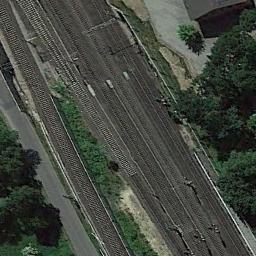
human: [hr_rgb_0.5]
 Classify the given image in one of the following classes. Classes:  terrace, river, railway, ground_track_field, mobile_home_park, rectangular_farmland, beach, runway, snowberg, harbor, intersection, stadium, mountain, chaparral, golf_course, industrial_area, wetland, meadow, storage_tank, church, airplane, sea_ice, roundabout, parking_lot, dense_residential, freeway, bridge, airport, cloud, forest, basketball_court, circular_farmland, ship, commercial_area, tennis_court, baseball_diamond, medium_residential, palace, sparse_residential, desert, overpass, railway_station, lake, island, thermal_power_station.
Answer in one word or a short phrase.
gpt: railway